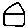
Label: house